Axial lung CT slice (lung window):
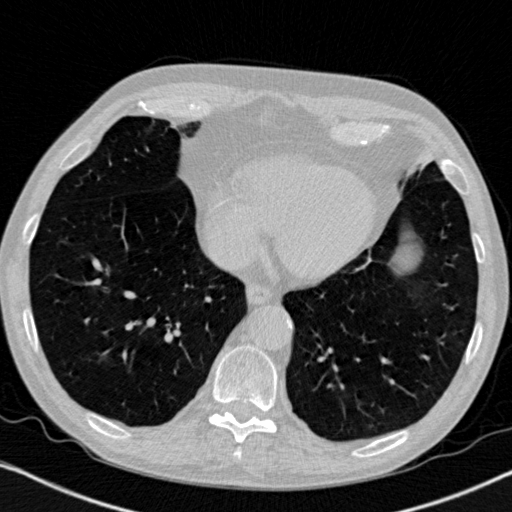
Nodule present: no